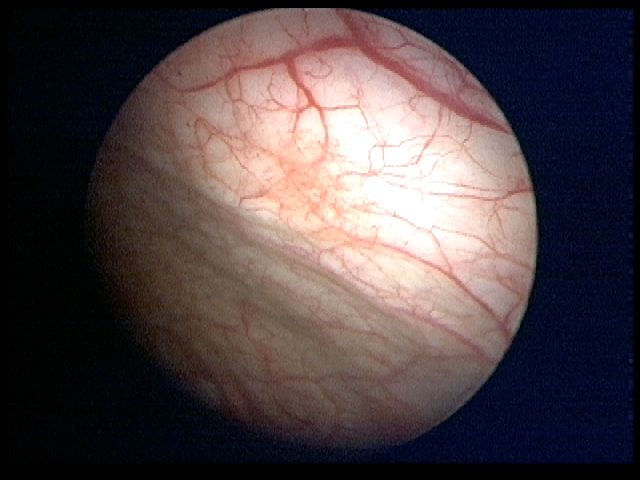
Modality: WLC
Class: Malignant
Subclass: LowGradePapillary
Lesion: Multifocal
Multifocal: 2 to 7
Stage: Ta
Morphology: Papillary
Bladder cancer association: Yes